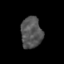
Tissue: skin
Cell type: Epithelial cells
Senescence score: 0.2734
Nuclear area (px): 650
Mean DAPI intensity: 84.118